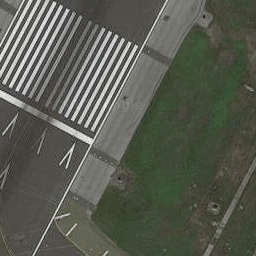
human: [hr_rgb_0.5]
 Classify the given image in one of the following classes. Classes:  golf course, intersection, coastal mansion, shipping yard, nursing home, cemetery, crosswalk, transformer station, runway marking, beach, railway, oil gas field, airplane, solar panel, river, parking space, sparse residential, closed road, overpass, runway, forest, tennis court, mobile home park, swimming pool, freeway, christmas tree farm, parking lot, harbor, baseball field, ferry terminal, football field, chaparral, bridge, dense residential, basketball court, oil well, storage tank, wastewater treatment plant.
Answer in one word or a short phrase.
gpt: runway